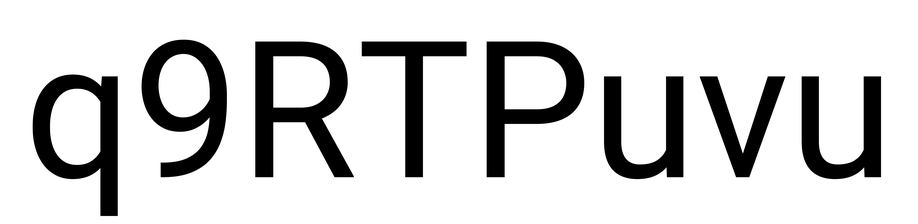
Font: Roboto_Regular